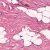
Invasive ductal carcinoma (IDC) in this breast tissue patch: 0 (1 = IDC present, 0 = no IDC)